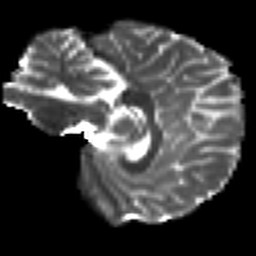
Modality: T2w
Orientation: sagittal
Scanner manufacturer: siemens
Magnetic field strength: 3 T
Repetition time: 7.8 s
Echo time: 0.09 s